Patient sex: F
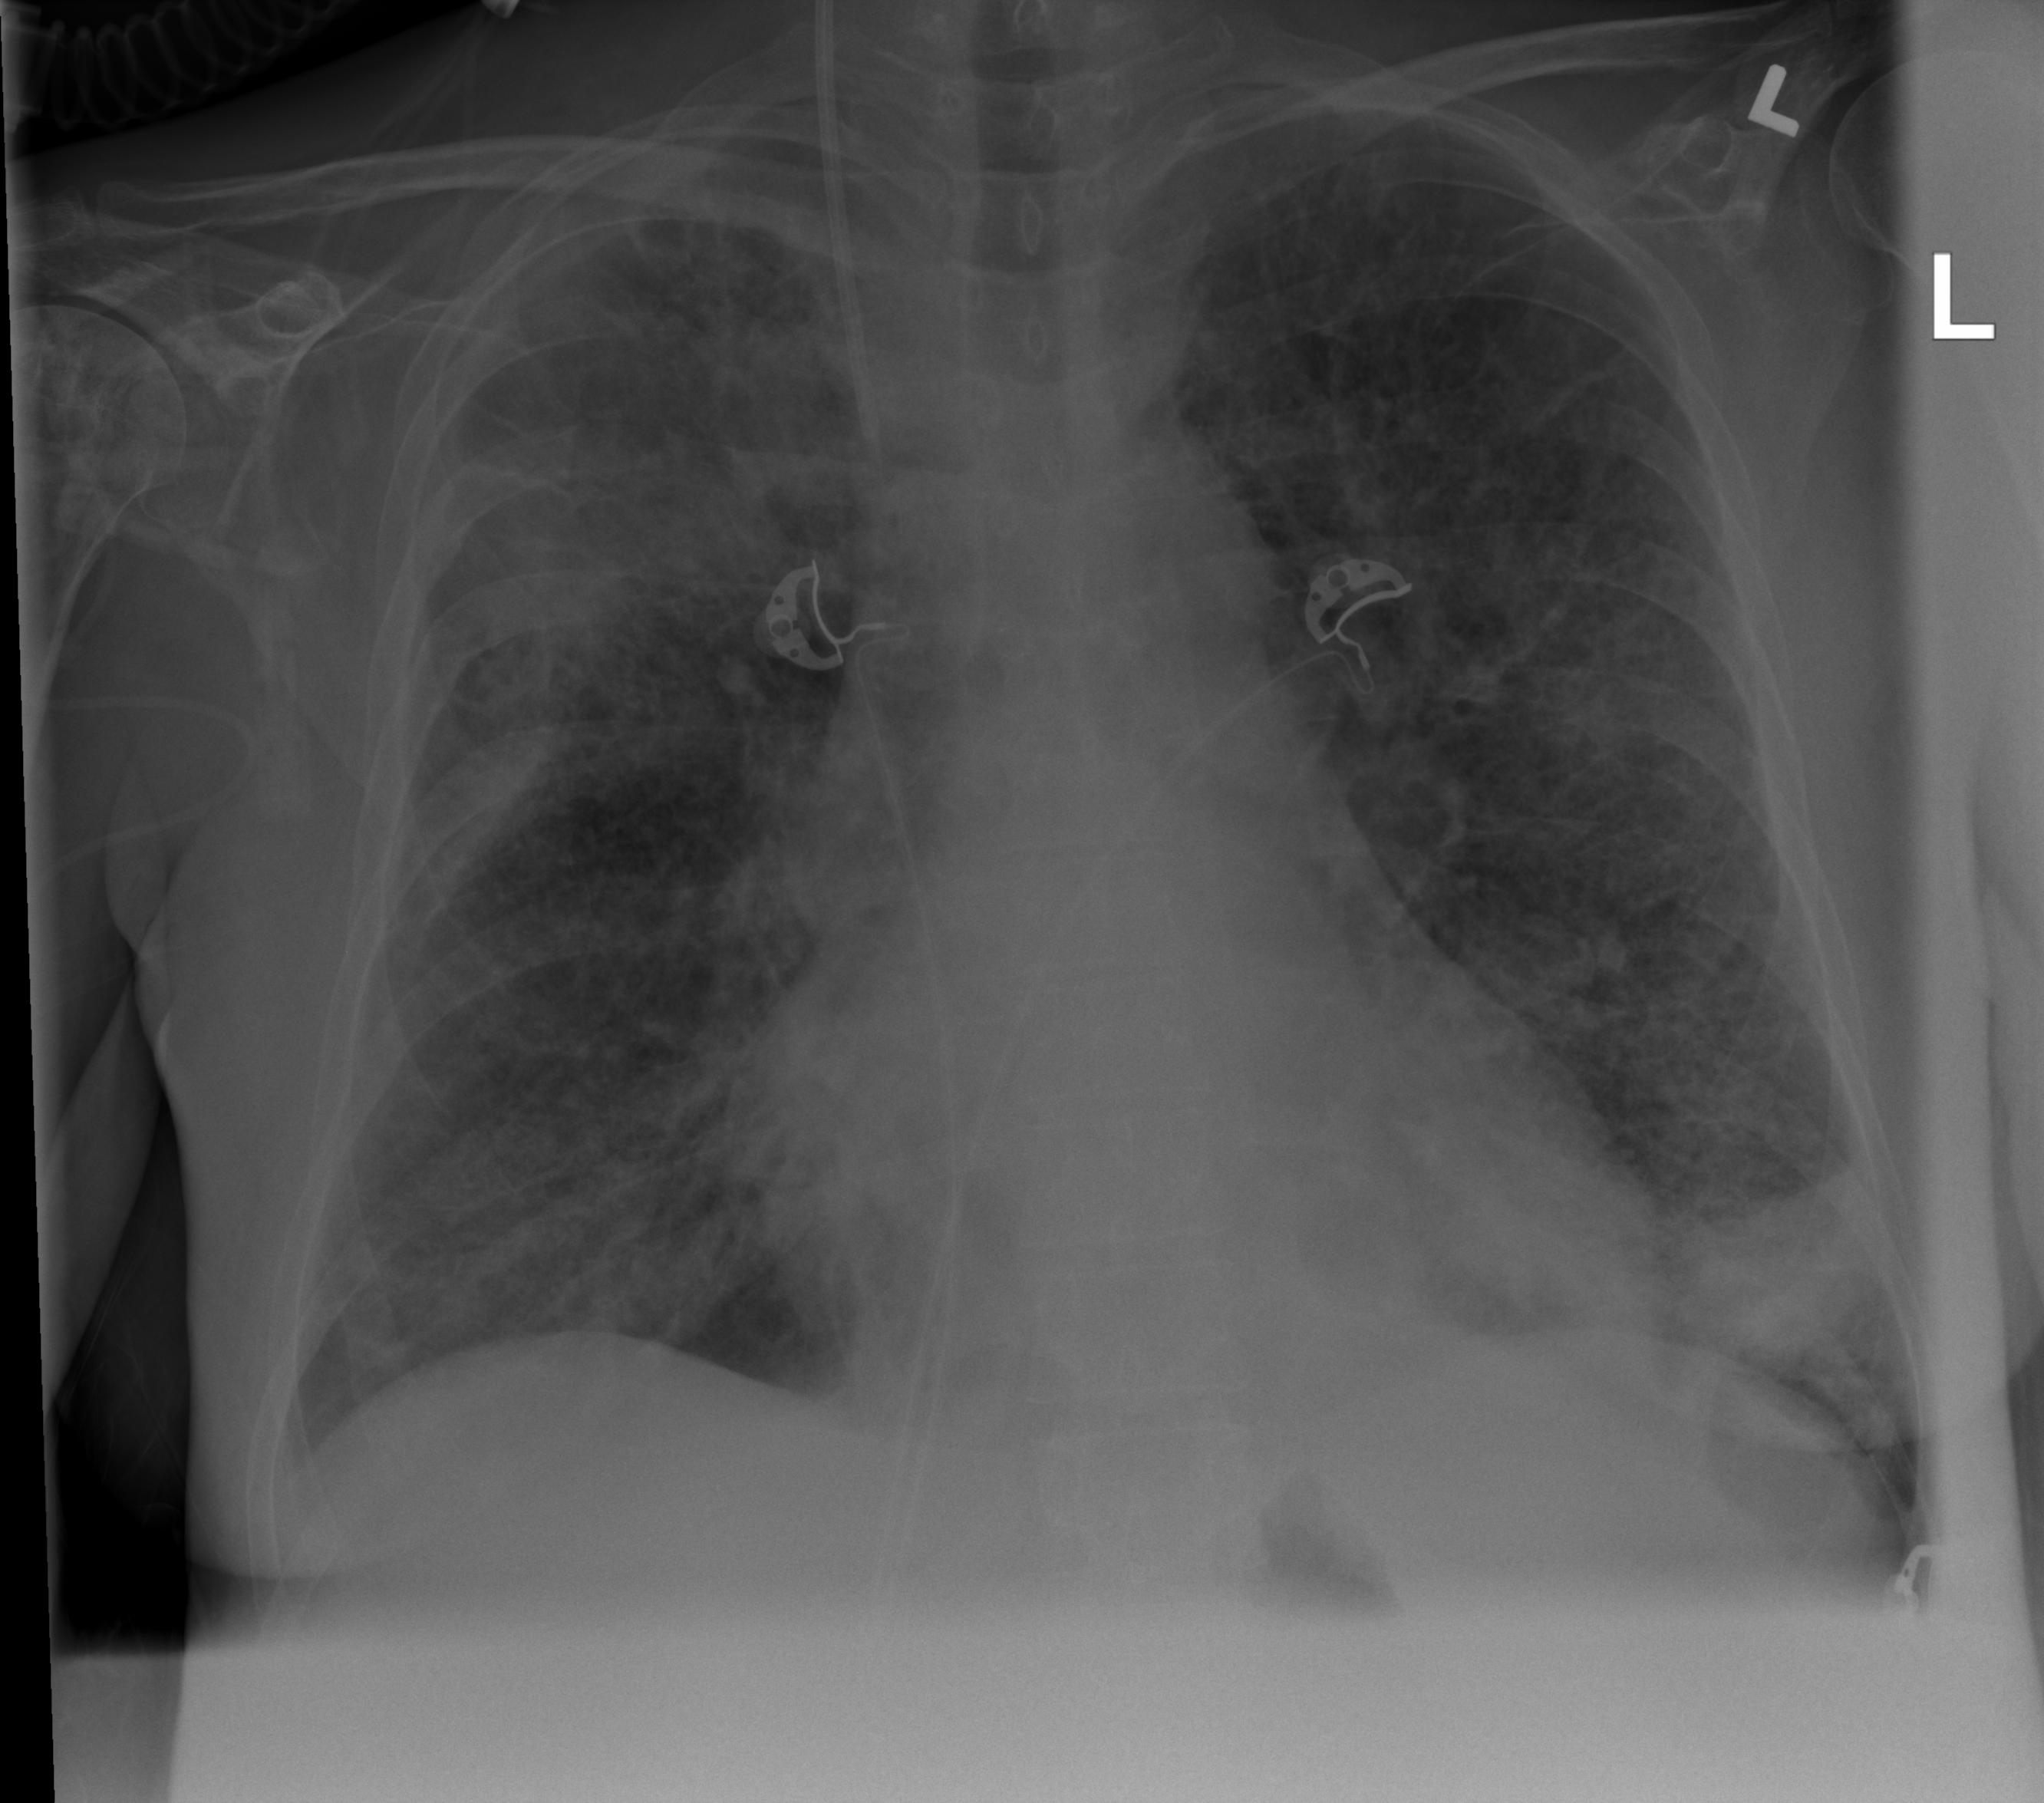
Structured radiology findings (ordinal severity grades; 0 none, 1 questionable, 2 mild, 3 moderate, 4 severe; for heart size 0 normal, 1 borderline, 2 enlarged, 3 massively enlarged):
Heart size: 2
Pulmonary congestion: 2
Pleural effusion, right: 1
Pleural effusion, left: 1
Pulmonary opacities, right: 3
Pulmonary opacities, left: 3
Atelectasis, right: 2
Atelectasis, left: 2